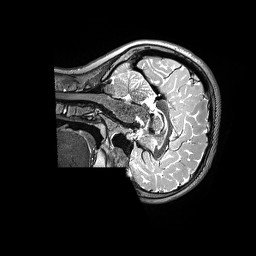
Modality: T2w
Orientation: sagittal
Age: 10
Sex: female
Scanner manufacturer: siemens
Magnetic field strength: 3 T
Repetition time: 3.2 s
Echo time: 0.564 s